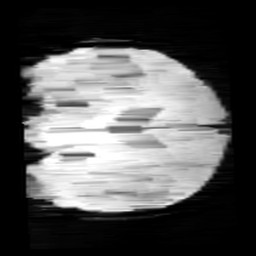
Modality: minIP
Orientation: coronal
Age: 10
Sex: male
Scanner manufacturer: siemens
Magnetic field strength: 3 T
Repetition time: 0.027 s
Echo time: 0.02 s